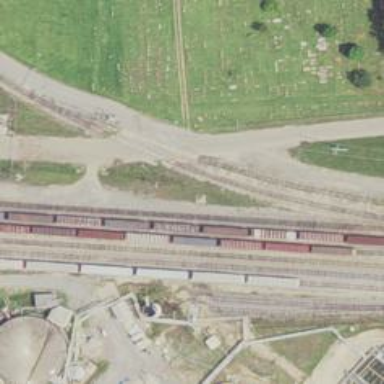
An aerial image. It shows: Railway level crossing.